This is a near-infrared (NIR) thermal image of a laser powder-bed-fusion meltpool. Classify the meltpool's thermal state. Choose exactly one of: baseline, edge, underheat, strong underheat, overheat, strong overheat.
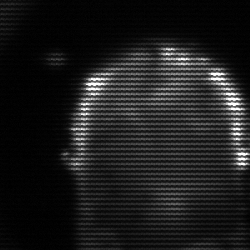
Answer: baseline